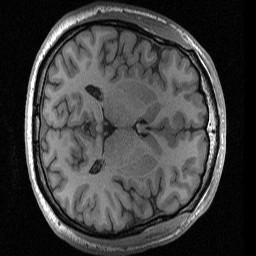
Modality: T1w
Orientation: axial